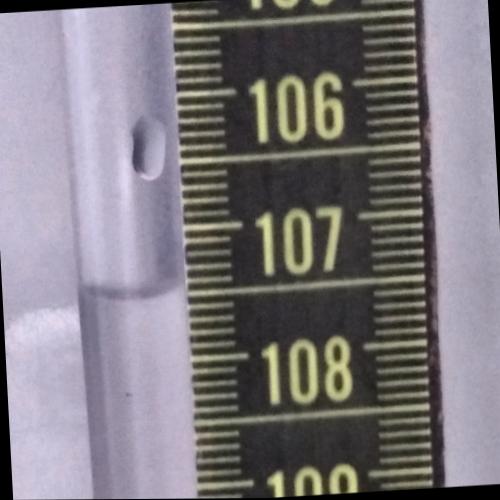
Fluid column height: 107.5 cm